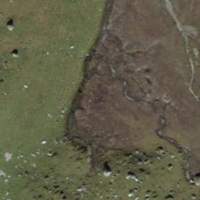
EUNIS habitat code: 23
Species observed at this site:
Campanula barbata